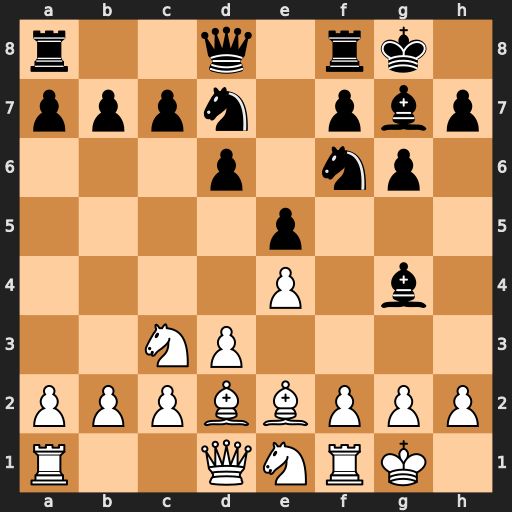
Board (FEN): r2q1rk1/pppn1pbp/3p1np1/4p3/4P1b1/2NP4/PPPBBPPP/R2QNRK1
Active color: w
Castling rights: -
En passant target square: -
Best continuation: Bxg4 Nxg4 Qxg4